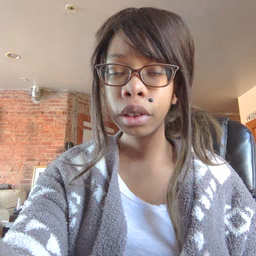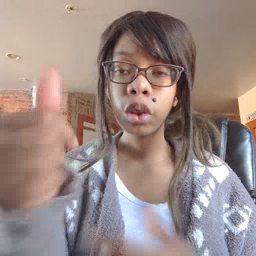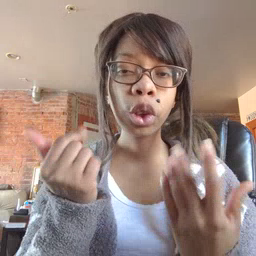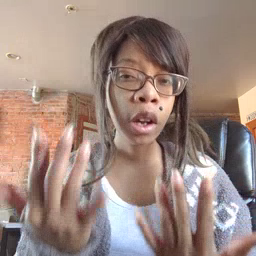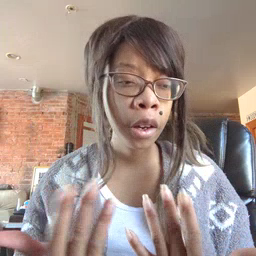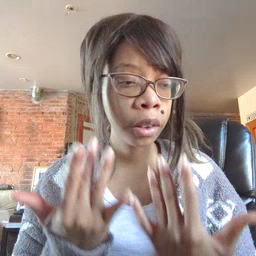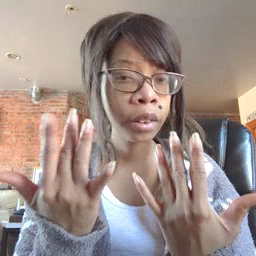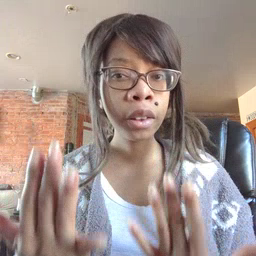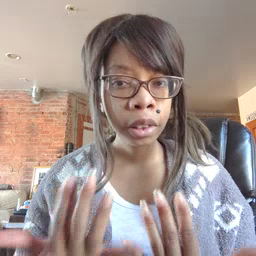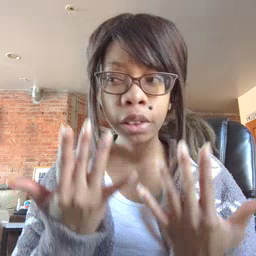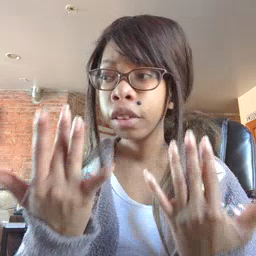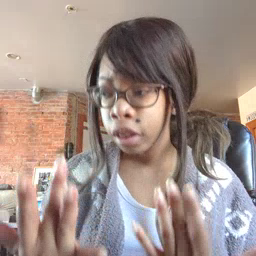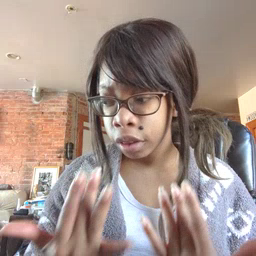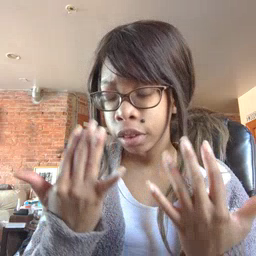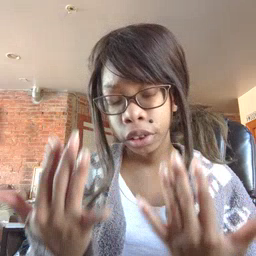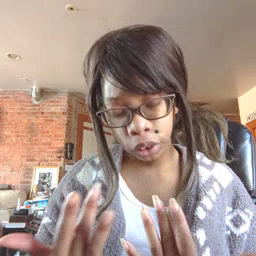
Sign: wait